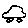
Label: car